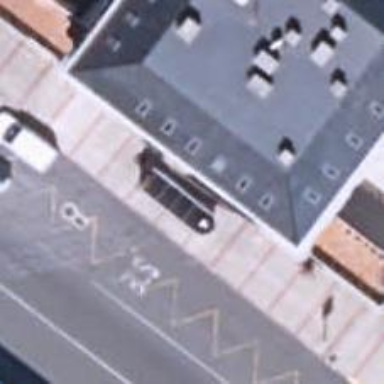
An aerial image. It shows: Bus stop with platform for public transport.